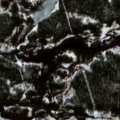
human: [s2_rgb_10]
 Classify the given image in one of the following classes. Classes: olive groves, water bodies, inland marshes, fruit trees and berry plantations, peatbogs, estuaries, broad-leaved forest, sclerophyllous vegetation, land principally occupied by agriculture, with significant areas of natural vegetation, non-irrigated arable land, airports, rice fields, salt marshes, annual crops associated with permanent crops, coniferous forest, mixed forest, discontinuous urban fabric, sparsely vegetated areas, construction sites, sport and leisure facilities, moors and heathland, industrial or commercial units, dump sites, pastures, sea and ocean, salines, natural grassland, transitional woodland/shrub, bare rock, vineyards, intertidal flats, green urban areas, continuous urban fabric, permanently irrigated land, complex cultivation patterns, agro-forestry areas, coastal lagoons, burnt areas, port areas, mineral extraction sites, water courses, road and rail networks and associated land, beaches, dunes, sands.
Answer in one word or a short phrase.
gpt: coniferous forest, transitional woodland/shrub